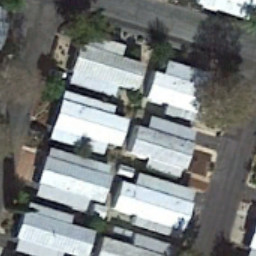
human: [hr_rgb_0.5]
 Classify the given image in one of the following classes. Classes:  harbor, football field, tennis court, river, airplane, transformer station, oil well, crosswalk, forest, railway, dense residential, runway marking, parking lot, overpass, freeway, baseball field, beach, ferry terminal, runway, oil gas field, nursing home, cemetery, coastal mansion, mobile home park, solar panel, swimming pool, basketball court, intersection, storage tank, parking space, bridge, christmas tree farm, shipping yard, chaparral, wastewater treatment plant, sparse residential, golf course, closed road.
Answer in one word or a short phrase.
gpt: mobile home park